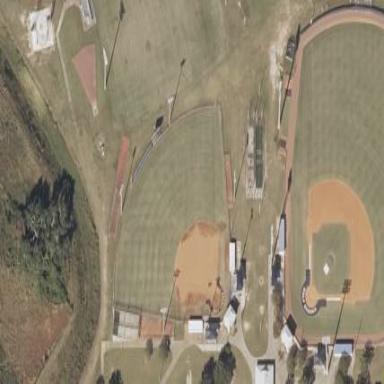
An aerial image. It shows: Baseball pitch for leisure land activities.